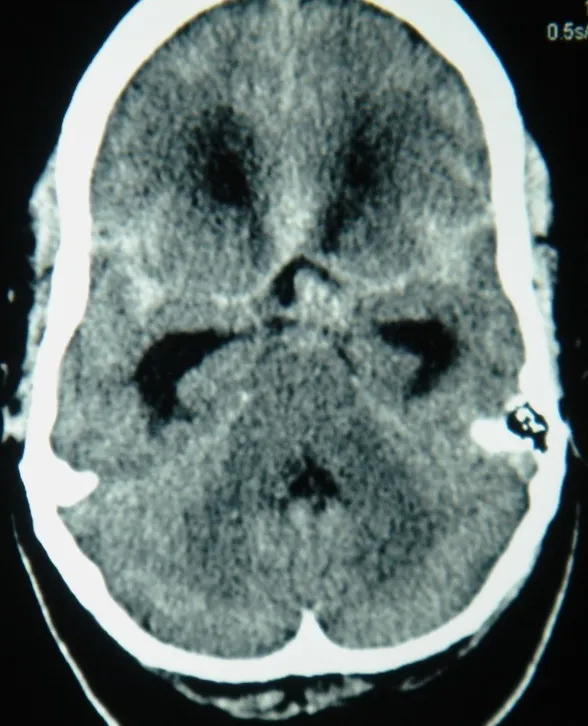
Unenhanced computed tomography scan of her brain showing diffuse subarachnoid hemorrhage in the basal cisterns. Abnormal hyperdense signals in the prepontine cistern indicate an underlying vascular lesion.
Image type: radiology (ct)